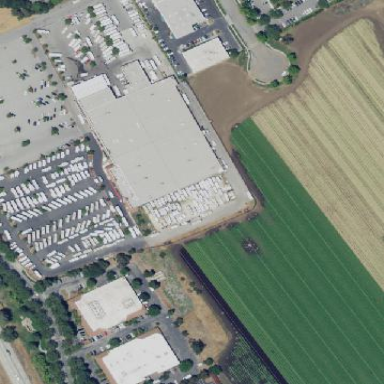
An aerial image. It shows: Commercial area.